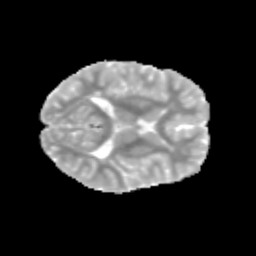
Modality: MD
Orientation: axial
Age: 9
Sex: male
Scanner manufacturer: siemens
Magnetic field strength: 3 T
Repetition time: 3.8 s
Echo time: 0.07 s